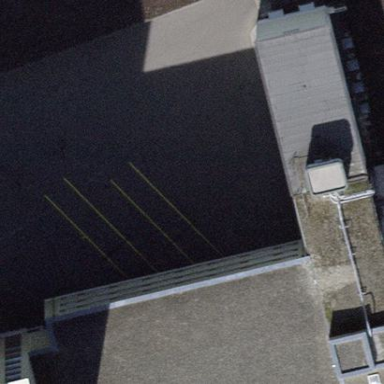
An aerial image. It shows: Industrial building with flat roof.